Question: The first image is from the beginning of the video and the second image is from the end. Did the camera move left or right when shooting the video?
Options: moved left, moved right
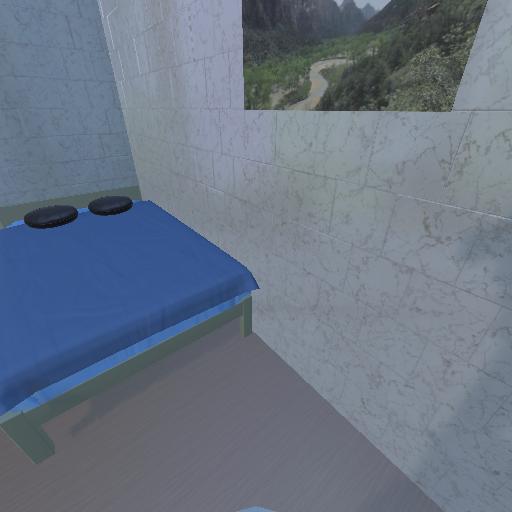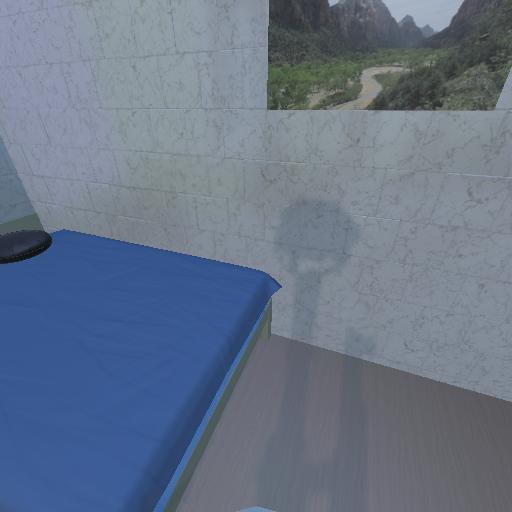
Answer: moved left